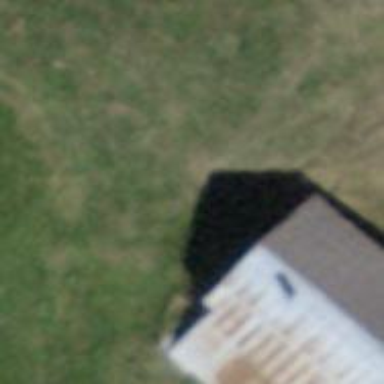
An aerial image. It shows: Farm auxiliary building with gabled roof.